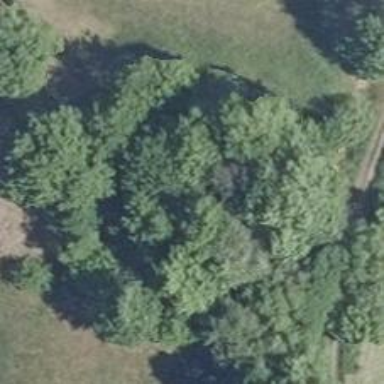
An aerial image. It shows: Beautiful tree in nature.